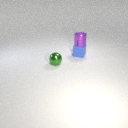
small blue rubber cube behind small green metal sphere